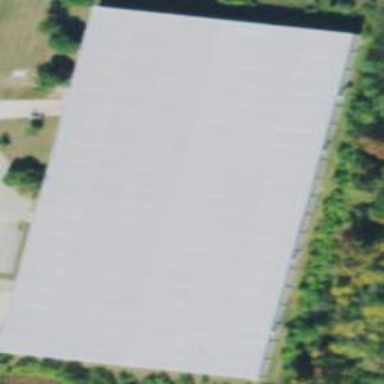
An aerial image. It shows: Industrial building.